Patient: sex F, age 75
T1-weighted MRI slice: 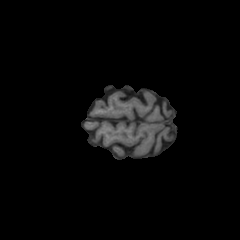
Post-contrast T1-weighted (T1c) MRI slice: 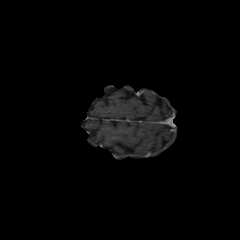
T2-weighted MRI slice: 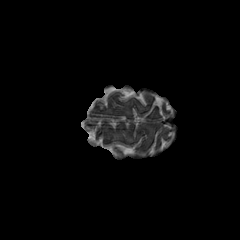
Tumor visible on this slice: no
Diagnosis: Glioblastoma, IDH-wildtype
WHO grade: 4